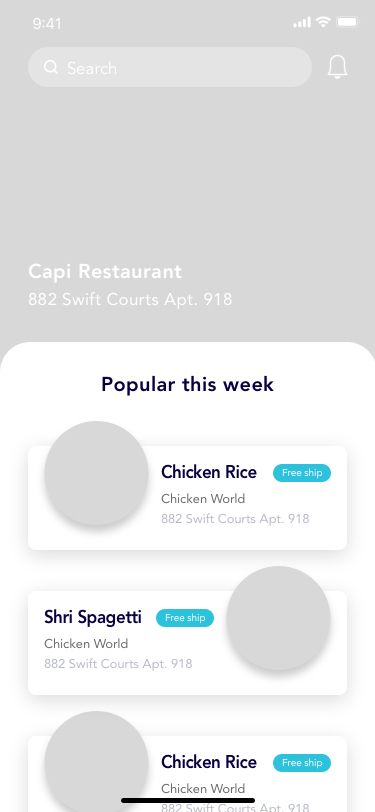
Text in this UI design:
Search
Popular this week
Capi Restaurant
882 Swift Courts Apt. 918
Chicken Rice
882 Swift Courts Apt. 918
Chicken World
Free ship
Chicken Rice
882 Swift Courts Apt. 918
Chicken World
Free ship
Shri Spagetti
882 Swift Courts Apt. 918
Chicken World
Free ship